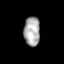
Tissue: skin
Cell type: Epithelial cells
Senescence score: 0.7543
Nuclear area (px): 463
Mean DAPI intensity: 170.456